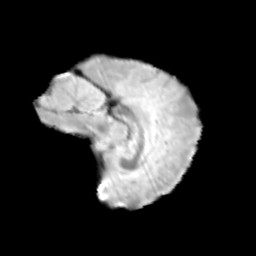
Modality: T2w
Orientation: sagittal
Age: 12
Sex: male
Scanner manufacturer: siemens
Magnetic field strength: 3 T
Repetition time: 3.8 s
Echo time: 0.07 s